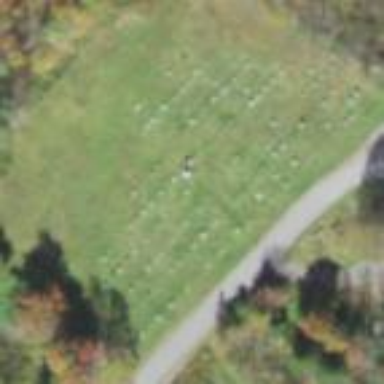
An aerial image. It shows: Cemetery.